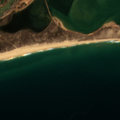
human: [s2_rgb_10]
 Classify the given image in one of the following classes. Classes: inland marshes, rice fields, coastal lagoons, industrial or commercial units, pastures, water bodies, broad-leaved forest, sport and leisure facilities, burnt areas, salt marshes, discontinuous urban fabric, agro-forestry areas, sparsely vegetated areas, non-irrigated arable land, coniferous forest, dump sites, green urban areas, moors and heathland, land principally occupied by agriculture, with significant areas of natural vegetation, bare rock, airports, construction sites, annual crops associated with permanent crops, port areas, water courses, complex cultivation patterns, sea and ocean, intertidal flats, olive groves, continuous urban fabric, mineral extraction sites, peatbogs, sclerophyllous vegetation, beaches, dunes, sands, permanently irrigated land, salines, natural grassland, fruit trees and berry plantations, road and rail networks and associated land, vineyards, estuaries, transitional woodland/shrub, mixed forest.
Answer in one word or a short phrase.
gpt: sport and leisure facilities, land principally occupied by agriculture, with significant areas of natural vegetation, beaches, dunes, sands, coastal lagoons, sea and ocean